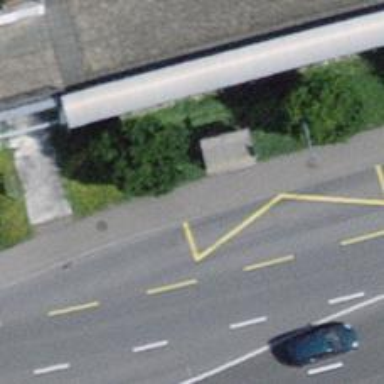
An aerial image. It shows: Bus stop with shelter. It is platform for public transport.